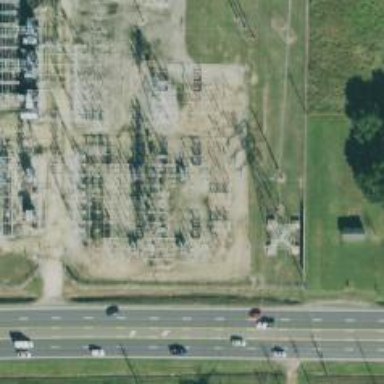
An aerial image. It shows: Switch for power supply.